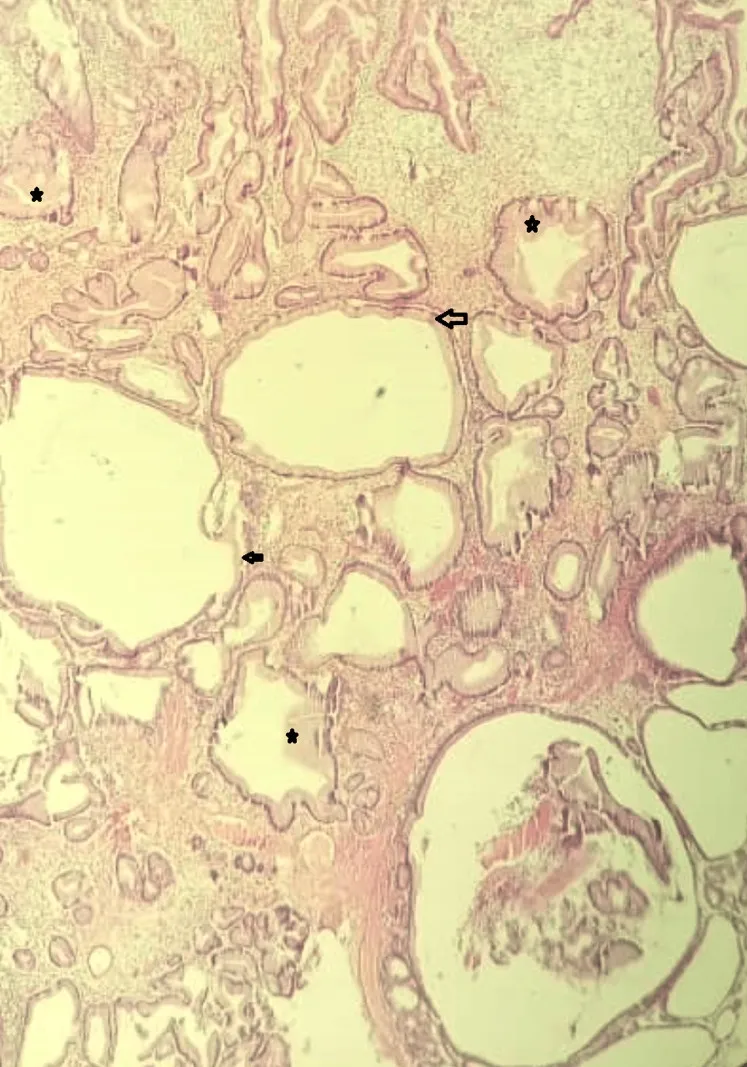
Figure shows a fundic gland polyp with cystically dilated glands (black arrows) and hyperplastic parietal cells (black stars). Hematoxylin and eosin stains x400 magnification.
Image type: pathology (h&e)